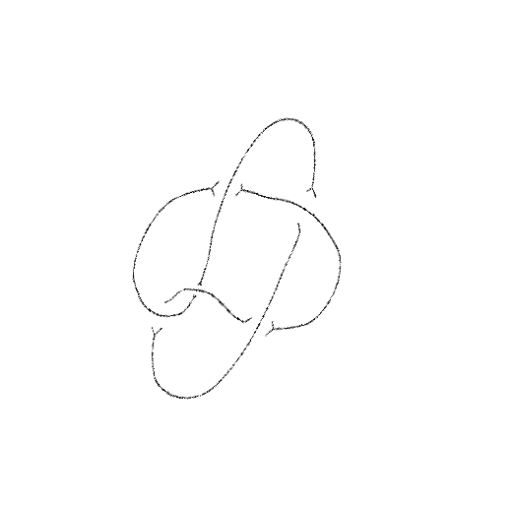
Crossing number: 5